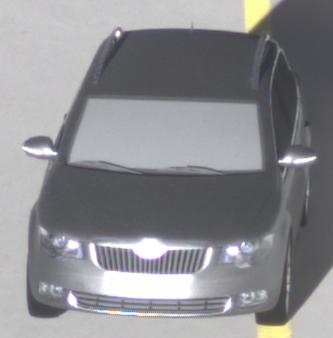
Make: Skoda
Model: Superb Combi 1.4 TSI
Detailed model: Superb (II) Combi
Model produced from: 2010/01
Model produced until: 2011/10
Doors: 5
Color: gray
Road condition: dry road
Daytime: sunrise or sunset
Contrast: high contrast